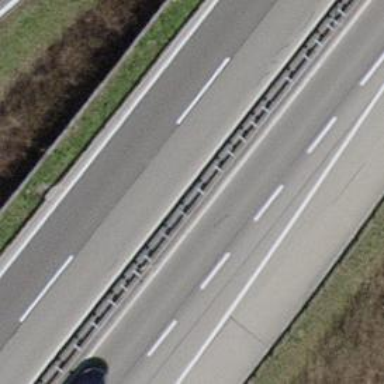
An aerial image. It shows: Asphalt trunk highway designated as motorroad.